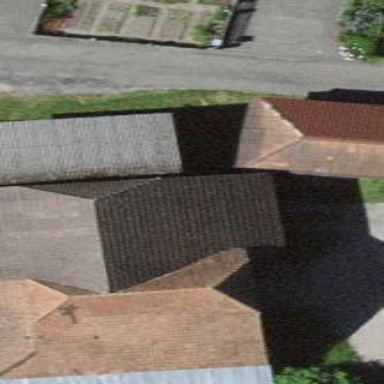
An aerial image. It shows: Barn.